Question: Im a newbie to xcode so im learning here, I may be going about this completely wrong but here is my scenario. I have a storyboard of an opening view controller with a button that goes to the navigation controller this loads up my listing of entertainment from a mysql database using a table view (this is working fine) an item from the table view it show go to the details view but nothing is happening, no errors in debugger. What am i doing wrong OR have i gone about this the wrong way. I think the problem has something to do with the section in ENTERTAILMENTLISTING.M where the didSelectRowAtIndexPath stuff is going, I have included everything i have so far below.
STORYBOARD

APPDELEGATE.H
'''
//
// AppDelegate.h
#import <UIKit/UIKit.h>
@interface AppDelegate : UIResponder <UIApplicationDelegate>
@property (strong, nonatomic) UIWindow *window;
@end
'''
APPDELEGATE.M
'''
//
// AppDelegate.m
#import "AppDelegate.h"
@implementation AppDelegate
- (BOOL)application:(UIApplication *)application didFinishLaunchingWithOptions:(NSDictionary *)launchOptions
{
// Override point for customization after application launch.
return YES;
}
- (void)applicationWillResignActive:(UIApplication *)application
{
// Sent when the application is about to move from active to inactive state. This can occur for certain types of temporary interruptions (such as an incoming phone call or SMS message) or when the user quits the application and it begins the transition to the background state.
// Use this method to pause ongoing tasks, disable timers, and throttle down OpenGL ES frame rates. Games should use this method to pause the game.
}
- (void)applicationDidEnterBackground:(UIApplication *)application
{
// Use this method to release shared resources, save user data, invalidate timers, and store enough application state information to restore your application to its current state in case it is terminated later.
// If your application supports background execution, this method is called instead of applicationWillTerminate: when the user quits.
}
- (void)applicationWillEnterForeground:(UIApplication *)application
{
// Called as part of the transition from the background to the inactive state; here you can undo many of the changes made on entering the background.
}
- (void)applicationDidBecomeActive:(UIApplication *)application
{
// Restart any tasks that were paused (or not yet started) while the application was inactive. If the application was previously in the background, optionally refresh the user interface.
}
- (void)applicationWillTerminate:(UIApplication *)application
{
// Called when the application is about to terminate. Save data if appropriate. See also applicationDidEnterBackground:.
}
@end
'''
ENTERTAINMENTLISTING.H
'''
//
// EntertainmentListingViewController.h
#import <UIKit/UIKit.h>
@interface EntertainmentListingViewController : UIViewController{
IBOutlet UITableView *mainTableView;
NSArray *events;
NSMutableData *data;
}
@end
'''
ENTERTAINMENTLISTING.M
'''
//
// EntertainmentListingViewController.m
#import "EntertainmentListingViewController.h"
#import "EntertainmentDetailsViewController.h"
@interface EntertainmentListingViewController ()
@end
@implementation EntertainmentListingViewController
- (id)initWithNibName:(NSString *)nibNameOrNil bundle:(NSBundle *)nibBundleOrNil
{
self = [super initWithNibName:nibNameOrNil bundle:nibBundleOrNil];
if (self) {
// Custom initialization
}
return self;
}
- (void)viewDidLoad
{
[super viewDidLoad];
// Do any additional setup after loading the view.
// VIEW TITLE
self.title = @"Entertainment";
// SHOW NETWORK ACTIVITY INDICATOR
[UIApplication sharedApplication].networkActivityIndicatorVisible = YES;
//GET DATA URL
NSURL *url = [NSURL URLWithString:@"http://mydomain.com/myfile.php"];
NSURLRequest *request = [NSURLRequest requestWithURL:url];
[[NSURLConnection alloc] initWithRequest:request delegate:self];
}
//START CODE FOR TALBE VIEW
-(void)connection:(NSURLConnection *)connection didReceiveResponse:(NSURLResponse *)response
{
data = [[NSMutableData alloc] init];
}
- (void)connection:(NSURLConnection *)connection didReceiveData:(NSData *)theData
{
[data appendData:theData];
}
- (void)connectionDidFinishLoading:(NSURLConnection *)connection
{
//PROCESS JSON DATA HERE
[UIApplication sharedApplication].networkActivityIndicatorVisible = NO;
events = [NSJSONSerialization JSONObjectWithData:data options:0 error:nil];
[mainTableView reloadData];
}
-(void)connection:(NSURLConnection *)connection didFailWithError:(NSError *)error
{
// WASNT ABLE TO CONNECT INTERNET THROW ERROR
UIAlertView *errorView = [[UIAlertView alloc] initWithTitle:@"Error" message:@"No Connection To The Internet Is Available" delegate:nil cancelButtonTitle:@"Dismiss" otherButtonTitles:nil];
[errorView show];
// TURN OFF NETWORk ACTIVITY INDICATOR
[UIApplication sharedApplication].networkActivityIndicatorVisible = NO;
}
- (int) numberOfSectionsInTableView: (UITableView *)tableView
{
return 1;
}
- (CGFloat)tableView:(UITableView *)tableView heightForRowAtIndexPath:(NSIndexPath *)indexPath
{
return 100;
}
- (int)tableView:(UITableView *)tableView numberOfRowsInSection:(NSInteger)section{
return [events count];
}
- (UITableViewCell *)tableView:(UITableView *)tableView cellForRowAtIndexPath:(NSIndexPath *)IndexPath
{
UITableViewCell *cell = [tableView dequeueReusableCellWithIdentifier:@"MainCell"];
if(cell == nil){
cell = [[UITableViewCell alloc] initWithStyle:UITableViewCellStyleSubtitle
reuseIdentifier:@"MainCell"];
}
NSURL *url = [NSURL URLWithString: [[events objectAtIndex:IndexPath.row] objectForKey:@"eImg"]];
NSData *idata = [NSData dataWithContentsOfURL:url];
UIImage *image = [UIImage imageWithData:idata];
UIImageView *imgView = [[UIImageView alloc] initWithImage:image];
cell.imageView.image = imgView.image;
cell.textLabel.text = [[events objectAtIndex:IndexPath.row] objectForKey:@"eName"];
cell.detailTextLabel.text = [[events objectAtIndex:IndexPath.row] objectForKey:@"date_string"];
return cell;
}
-(void)tableView:(UITableView *)tableView didSelectRowAtIndexPath:(NSIndexPath *)indexPath
{
EntertainmentDetailsViewController *entertainmentdetailsViewController = [[EntertainmentDetailsViewController alloc]
initWithNibName:@"EntertainmentDetailsViewController" bundle:nil];
entertainmentdetailsViewController.title = [[events objectAtIndex:indexPath.row] objectForKey:@"eName"];
entertainmentdetailsViewController.entertainmentArticle = [events objectAtIndex:indexPath.row];
[self.navigationController pushViewController:entertainmentdetailsViewController animated:YES];
// NOTHING HAPPENING HAS TO DO WITH THIS AREA I THINK
NSLog(@"Navigation Cnntroller %@",self.navigationController);
NSLog(@"Events COntroller %@", entertainmentdetailsViewController);
}
- (void)didReceiveMemoryWarning
{
[super didReceiveMemoryWarning];
// Dispose of any resources that can be recreated.
}
@end
'''
ENTERTAINMENTDETAILS.H
'''
//
// EntertainmentDetailsViewController.h
#import <UIKit/UIKit.h>
@interface EntertainmentDetailsViewController : UIViewController{
NSDictionary *entertainmentArticle;
IBOutlet UILabel *titleLabel;
IBOutlet UILabel *timeLabel;
IBOutlet UITextView *descTextView;
}
@property (nonatomic, copy) NSDictionary *entertainmentArticle;
@end
'''
ENTERTAINMENTDETAILS.M
'''
//
// EntertainmentDetailsViewController.m
#import "EntertainmentDetailsViewController.h"
@interface EntertainmentDetailsViewController ()
@end
@implementation EntertainmentDetailsViewController
@synthesize entertainmentArticle;
- (id)initWithNibName:(NSString *)nibNameOrNil bundle:(NSBundle *)nibBundleOrNil
{
self = [super initWithNibName:nibNameOrNil bundle:nibBundleOrNil];
if (self) {
// Custom initialization
}
return self;
}
- (void)viewDidLoad
{
[super viewDidLoad];
// Do any additional setup after loading the view.
titleLabel.text = [entertainmentArticle objectForKey:@"eName"];
timeLabel.text = [entertainmentArticle objectForKey:@"date_string"];
descTextView.text = [entertainmentArticle objectForKey:@"eDetails"];
}
- (void)didReceiveMemoryWarning
{
[super didReceiveMemoryWarning];
// Dispose of any resources that can be recreated.
}
@end
'''
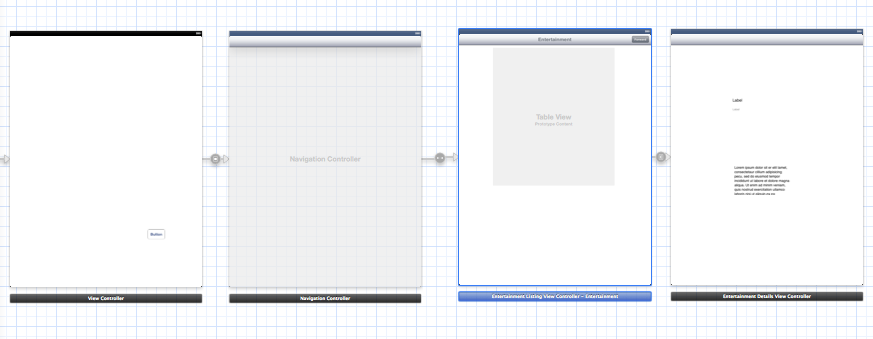
Answer: You forgot about delegate and datasource. If you use a uitableviewcontroller, all are hooked up, if you drag a tableview to uiviewcontroller you have to do several things:
edit this line:
'''
@interface EntertainmentListingViewController : UIViewController <UITableViewDataSource, UITableViewDelegate>
'''
ctrl+drag your table to the yellow box below your view controller. set as delegate, drag again and set as source.